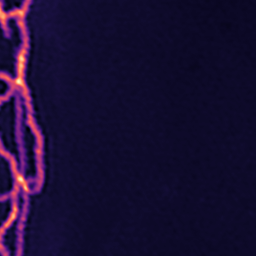
Label: Super-resolution ER image